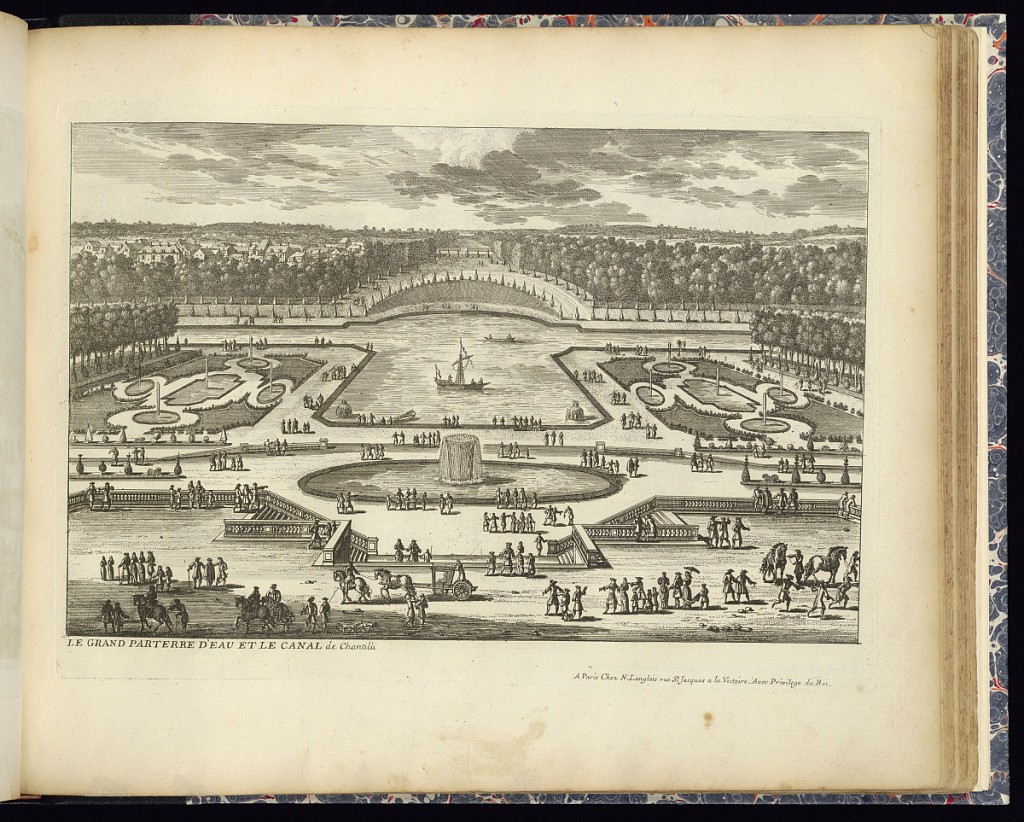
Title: LE GRAND PARTERRE D’EAU ET LE CANAL de Chantilli
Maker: Adam Perelle, French, 1638 – 1695
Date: late 17th century
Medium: Etching on laid paper
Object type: Print
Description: View of the gardens at Chantilly, with the large canal, fountains, basins, sailboat, parterre planting, trees, and buildings in the background. Double staircases leading down in the foreground. Figures, and horseman throughout the grounds. The plate is titled.